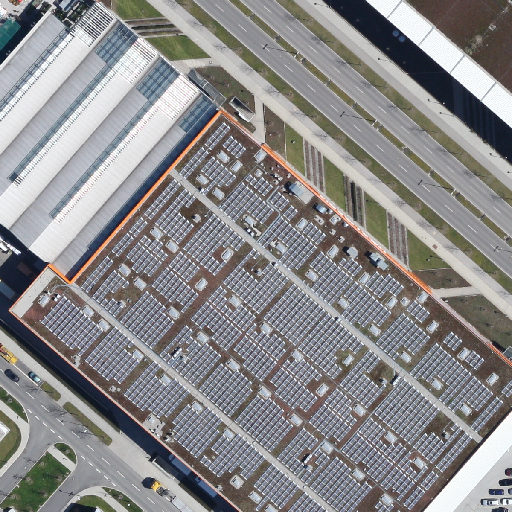
Referring expression: bikeway along with tree